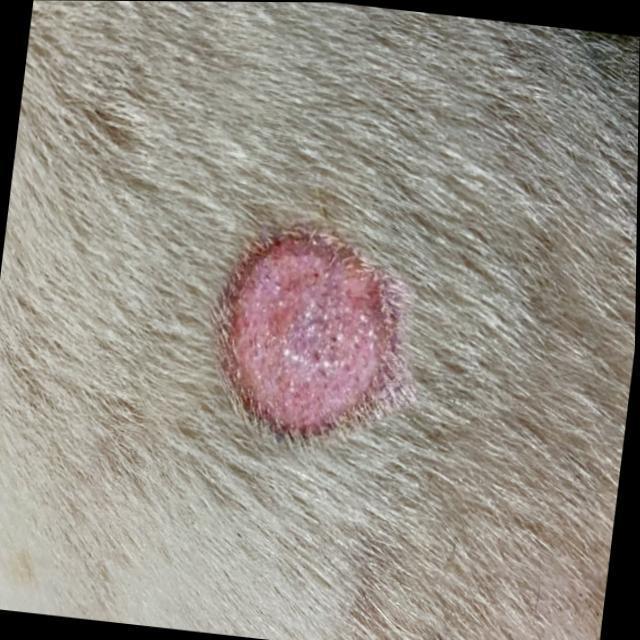
Canine ringworm (Dermatophytosis) — fungal infection caused by Microsporum or Trichophyton. Presents with circular alopecia, scaling, crusting, and broken hairs.